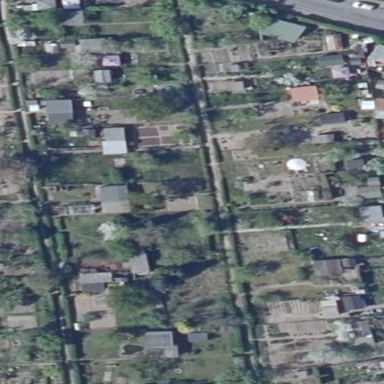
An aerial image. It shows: Area designated for allotments.